Question: It shows I have no sdk, but I have installed java development kit already:

I am new in programming world.
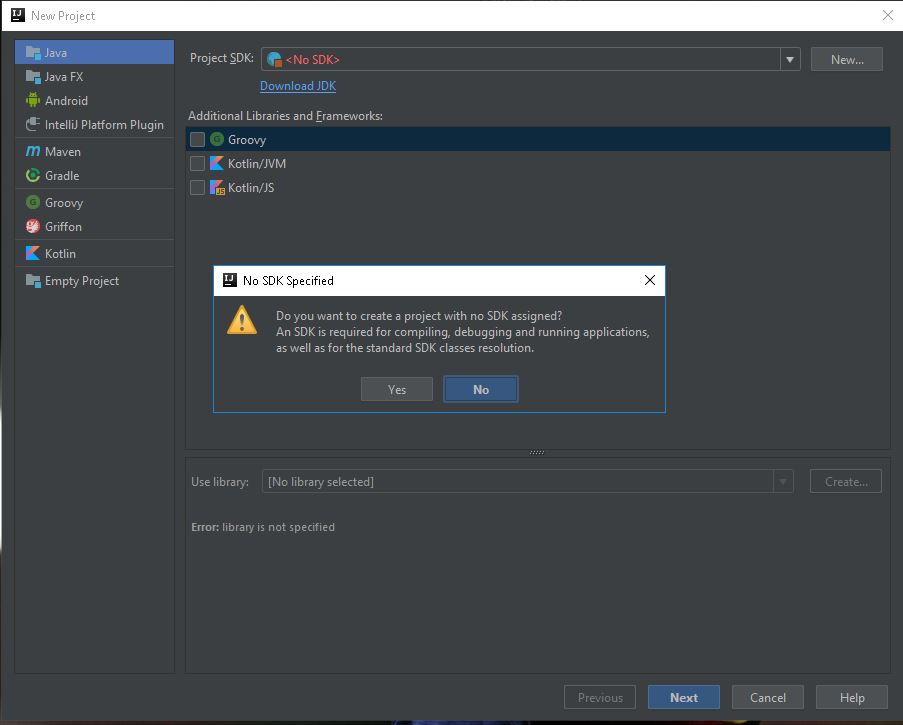
Answer: You have to define your 'JAVA_HOME' environment variable to tell the system where to find the SDK. <URL> explains how to set this variable on Windows.
Additionally you should add '$JAVA_HOME/bin' (the binary directory of your Java SDK) to your path environment variable.